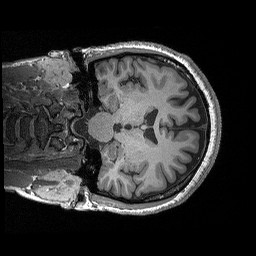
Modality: T1w
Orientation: coronal
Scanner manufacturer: siemens
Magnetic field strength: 3 T
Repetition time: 2.3 s
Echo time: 0.00298 s